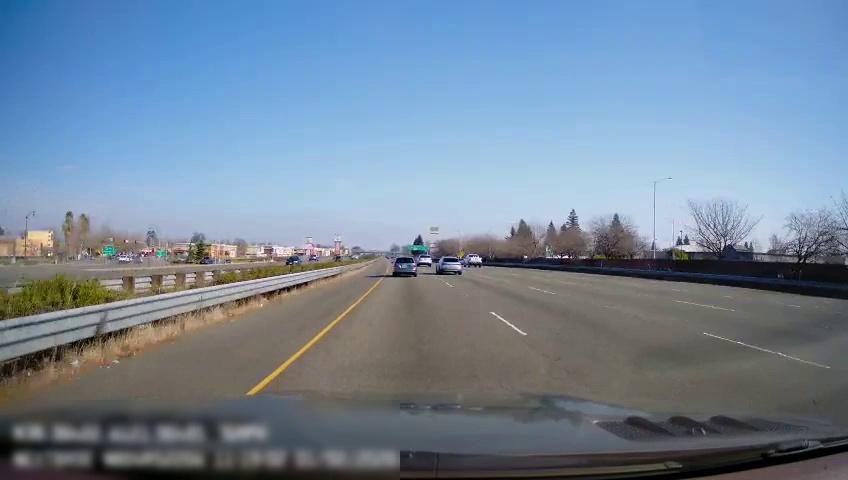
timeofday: Day
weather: Sunny
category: Drivable Space
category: Drivable Space
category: Vehicles | Car
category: Vehicles | SUV
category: Vehicles | SUV
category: Vehicles | SUV
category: Vehicles | Car
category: Vehicles | Truck
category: Lanes | Current Lane
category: Lanes | Current Lane
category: Lanes | Alternate Lane
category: Lanes | Alternate Lane
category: Lanes | Alternate Lane
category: Traffic | Lights
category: Traffic | Lights
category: Traffic | Signs